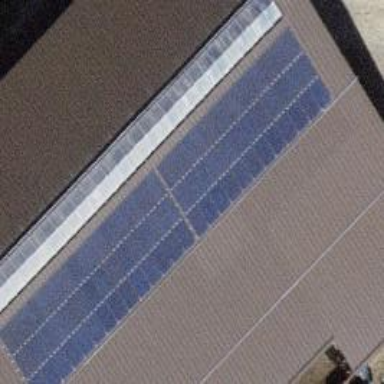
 consisting of solar photovoltaic panels."